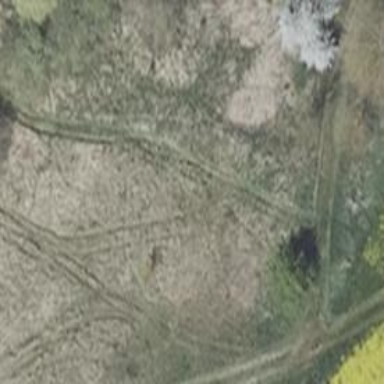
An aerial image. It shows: Grass track with grade5 track type.